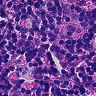
Metastatic tissue present: no